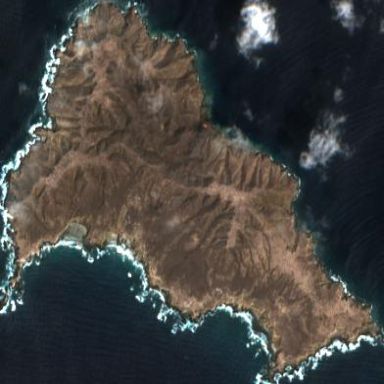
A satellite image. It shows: Islet located along the natural coastline.